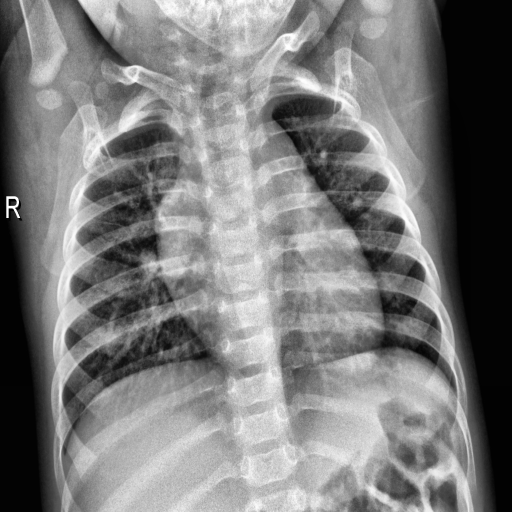
Finding: NORMAL